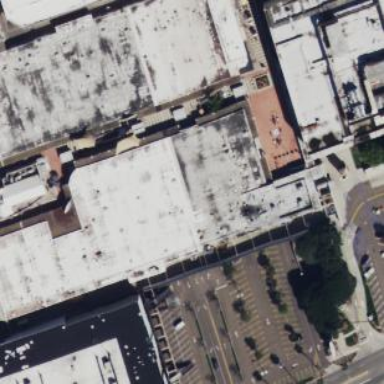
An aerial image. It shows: Commercial building.